Interaction volume radius: 10 \u00c5
Interaction volume height: 35 \u00c5
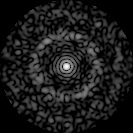
Disorder parameter: 0.8381